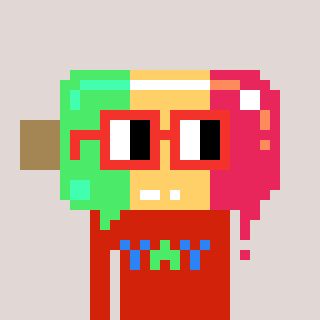
a pixel art character with square red glasses, a icepop-shaped head and a red-colored body on a warm background